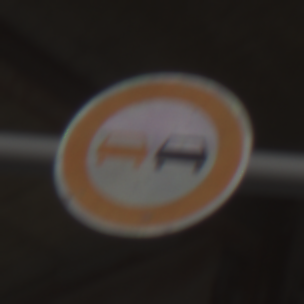
Verkehrszeichen: Ueberholverbot
Umgebung: Roofed, Special
Tageszeit: Midday
Wetter: Overcast
Licht: Natural
Jahreszeit: NotSpecified
Kontrast: MediumContrast